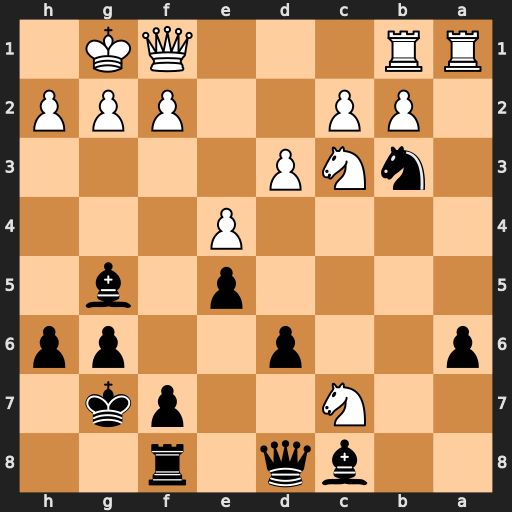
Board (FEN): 2bq1r2/2N2pk1/p2p2pp/4p1b1/4P3/1nNP4/1PP2PPP/RR3QK1
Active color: b
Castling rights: -
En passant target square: -
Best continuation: Nxa1 Rxa1 Qxc7